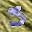
Label: 5